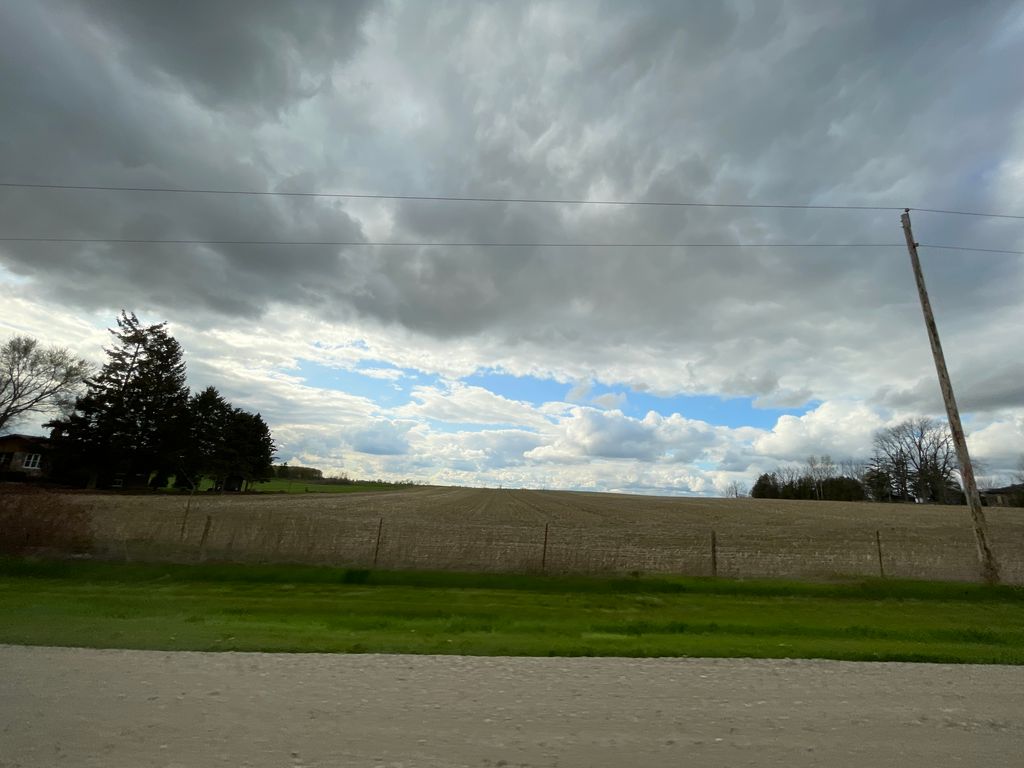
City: kitchener-waterloo